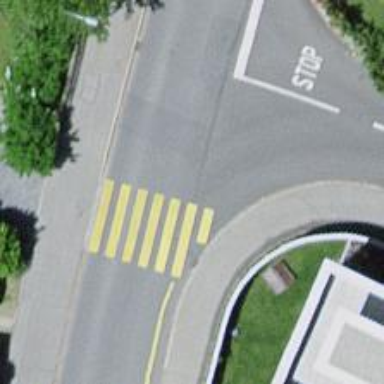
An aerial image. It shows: Uncontrolled road crossing.